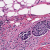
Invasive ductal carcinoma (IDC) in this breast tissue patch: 0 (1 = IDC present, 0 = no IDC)